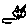
Label: cat